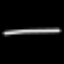
Label: line